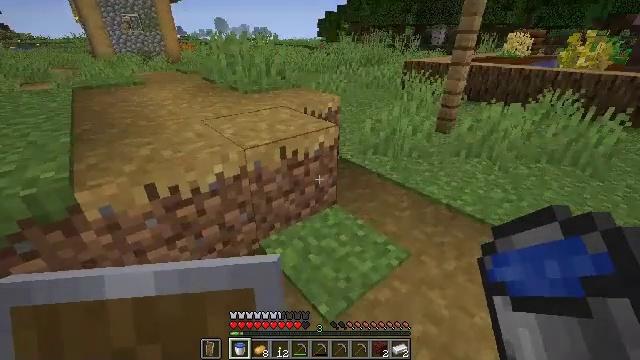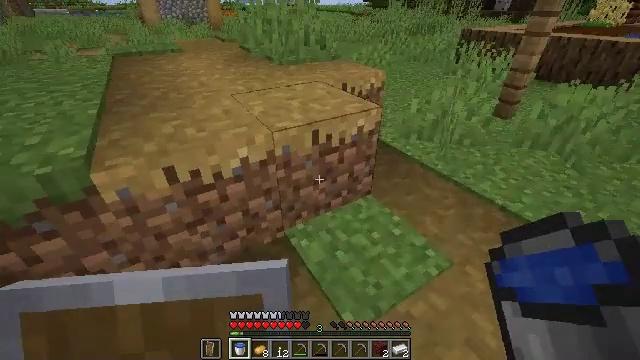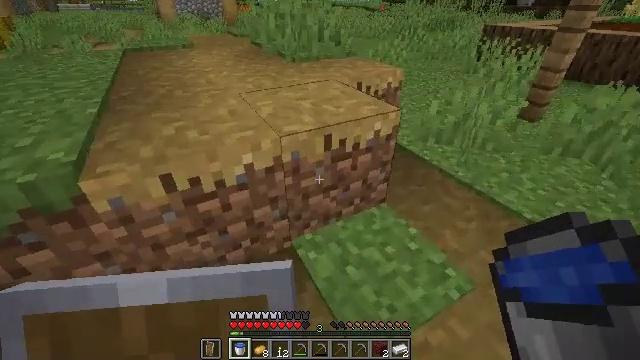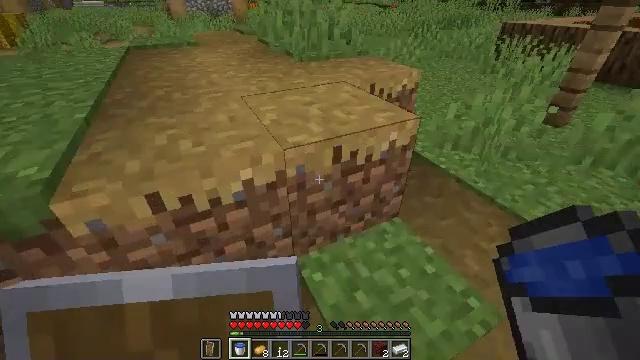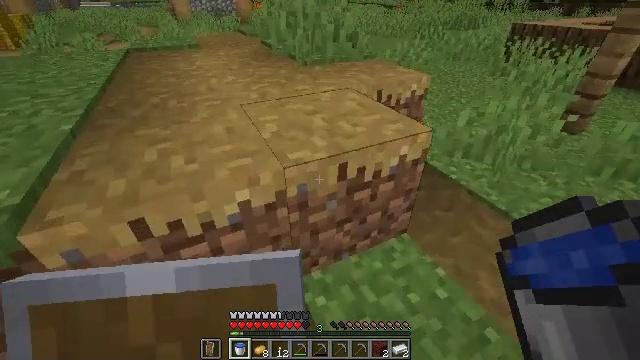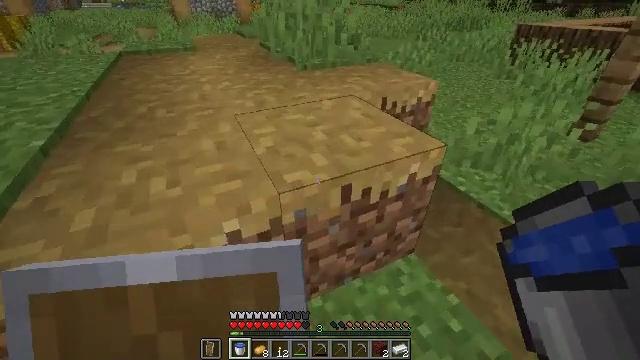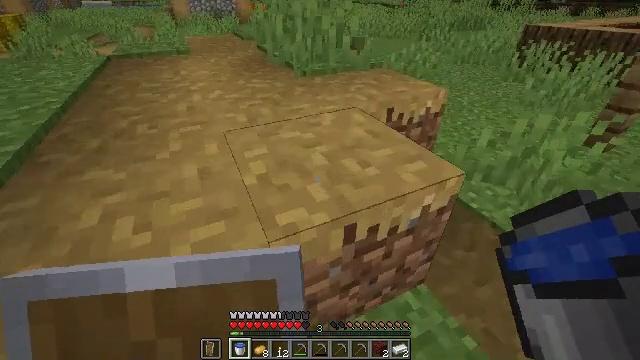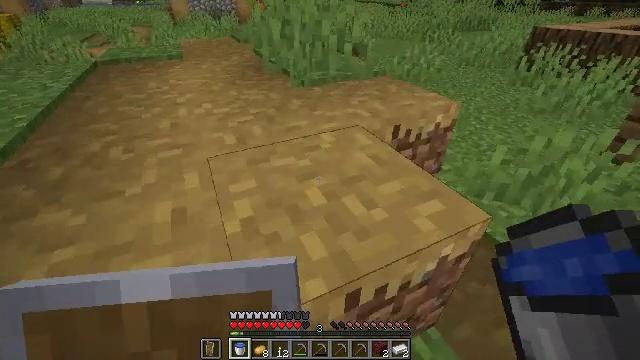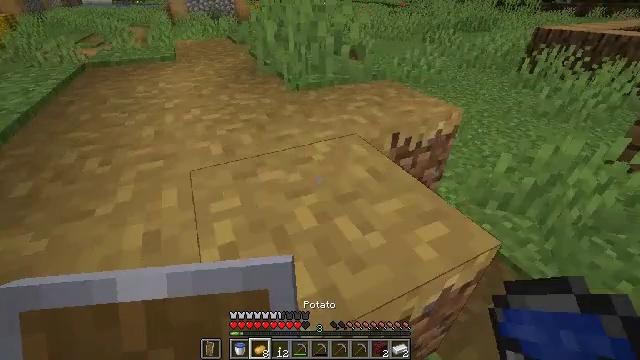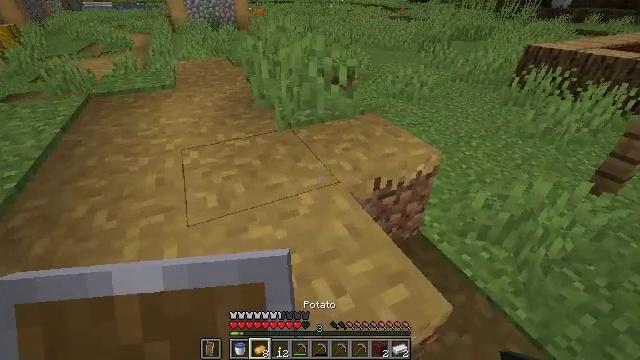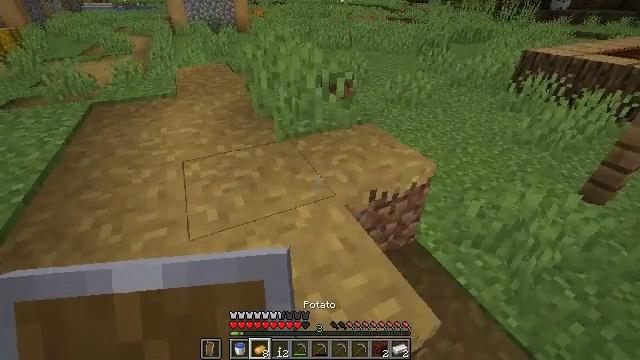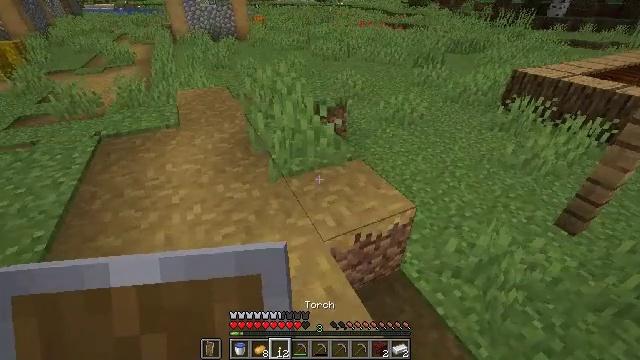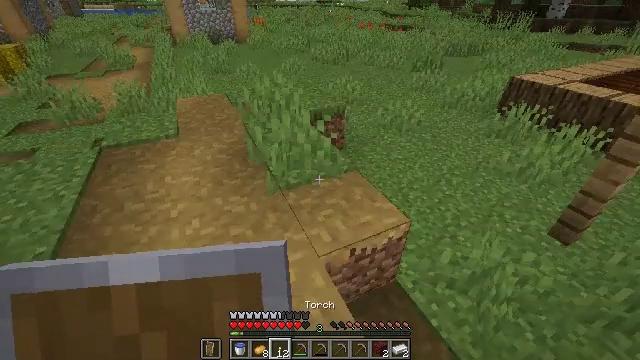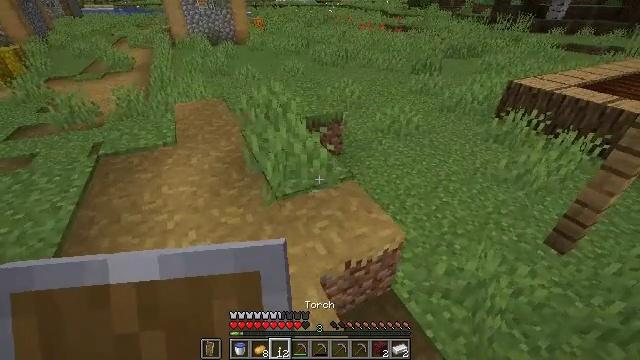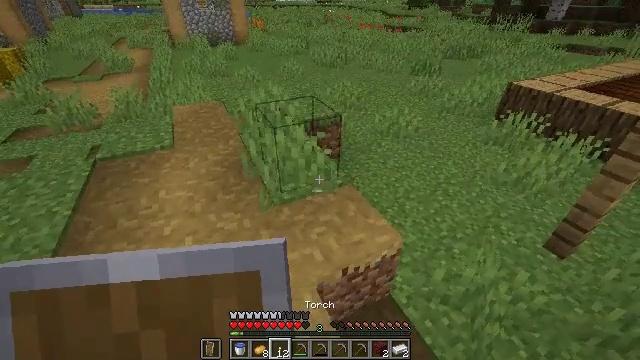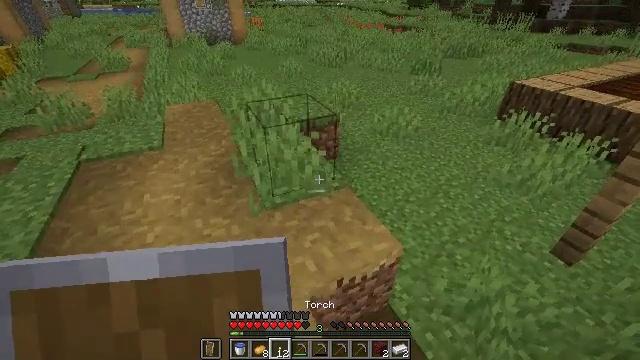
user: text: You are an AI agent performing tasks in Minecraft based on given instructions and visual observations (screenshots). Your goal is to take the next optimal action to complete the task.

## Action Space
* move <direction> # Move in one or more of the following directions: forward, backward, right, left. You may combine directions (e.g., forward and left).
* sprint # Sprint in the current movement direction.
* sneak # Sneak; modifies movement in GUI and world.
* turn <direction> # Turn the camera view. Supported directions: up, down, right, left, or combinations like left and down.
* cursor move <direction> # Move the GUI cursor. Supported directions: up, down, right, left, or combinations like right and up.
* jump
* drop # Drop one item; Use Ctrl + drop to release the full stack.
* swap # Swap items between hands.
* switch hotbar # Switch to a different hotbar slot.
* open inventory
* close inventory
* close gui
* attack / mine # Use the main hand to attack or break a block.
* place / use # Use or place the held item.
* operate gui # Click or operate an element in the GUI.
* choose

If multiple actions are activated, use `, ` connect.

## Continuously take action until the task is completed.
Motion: motion action
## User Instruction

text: Remove the grass path from the ground.
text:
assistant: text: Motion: move forward, turn left and down
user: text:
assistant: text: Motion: move forward, turn left
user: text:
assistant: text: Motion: move forward, turn left
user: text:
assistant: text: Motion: move forward
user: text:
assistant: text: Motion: move forward
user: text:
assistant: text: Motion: move forward
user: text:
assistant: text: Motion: move forward
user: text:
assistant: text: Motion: move forward
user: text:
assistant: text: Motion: move forward, jump
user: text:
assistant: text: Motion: move forward, jump
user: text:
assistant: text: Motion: move forward, jump
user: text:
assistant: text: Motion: move forward, jump
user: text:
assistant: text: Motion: move forward, jump
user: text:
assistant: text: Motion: move forward, jump
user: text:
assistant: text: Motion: move forward, jump
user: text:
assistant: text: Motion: move forward, jump
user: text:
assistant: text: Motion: move forward, jump
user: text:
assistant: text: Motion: move forward, jump
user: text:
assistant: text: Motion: no_op
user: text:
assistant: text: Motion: no_op
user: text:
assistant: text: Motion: no_op
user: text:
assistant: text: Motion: turn left and down
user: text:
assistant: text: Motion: turn left and down
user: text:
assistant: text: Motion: turn left and down
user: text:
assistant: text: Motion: turn left and down
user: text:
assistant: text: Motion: turn left and down
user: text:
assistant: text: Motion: turn left and down
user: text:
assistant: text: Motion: turn left and down
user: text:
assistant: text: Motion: turn left and down
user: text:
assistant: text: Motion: turn left and down